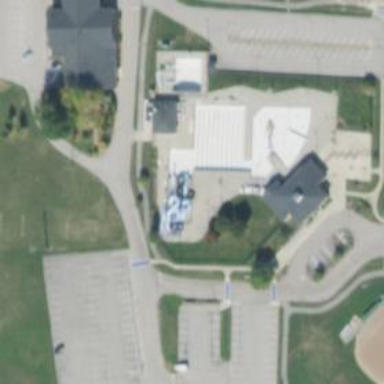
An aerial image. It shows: Water slide attraction.